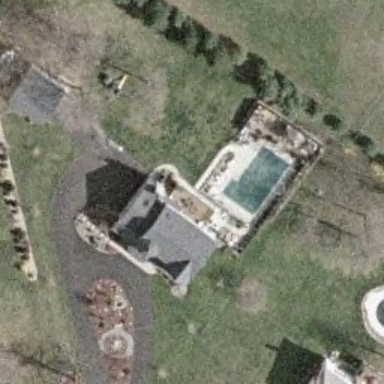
A villa with grey roofs is surrounded by lawn in the sparse residential area .